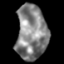
Tissue: skin
Cell type: Epithelial cells
Senescence score: 0.2334
Nuclear area (px): 1642
Mean DAPI intensity: 132.71